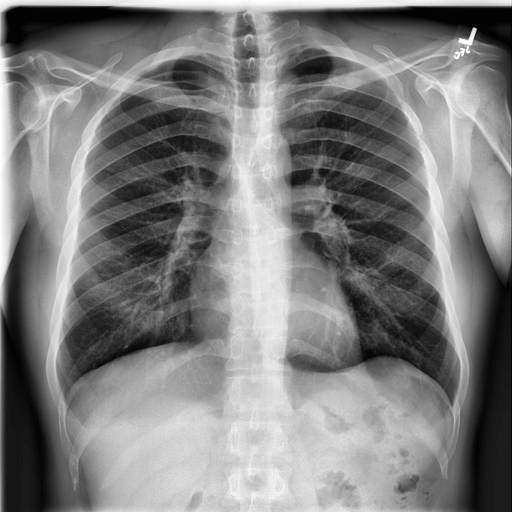
Finding: NORMAL